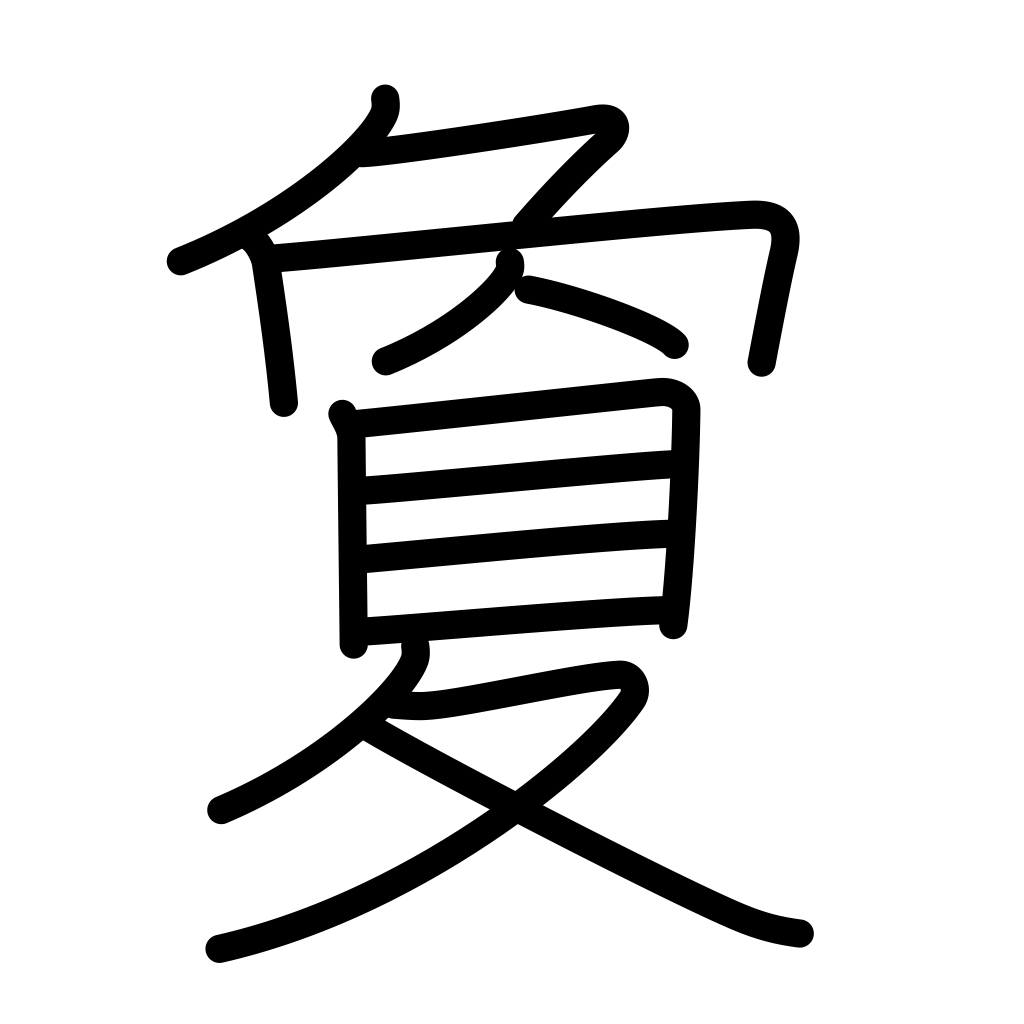
Meaning: far, distant